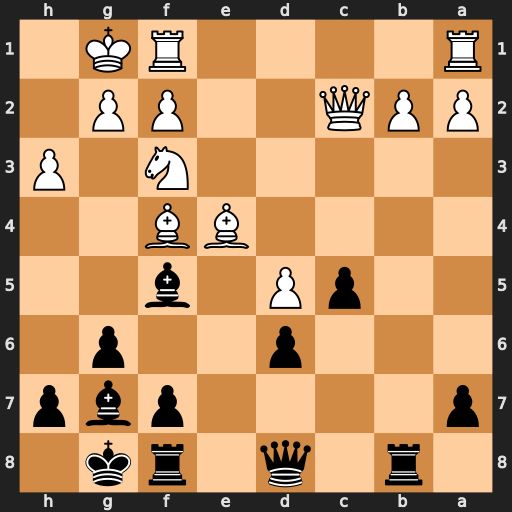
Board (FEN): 1r1q1rk1/p4pbp/3p2p1/2pP1b2/4BB2/5N1P/PPQ2PP1/R4RK1
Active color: b
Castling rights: -
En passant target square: -
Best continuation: Rxb2 Qd3 Bxe4 Qxe4 Rb4